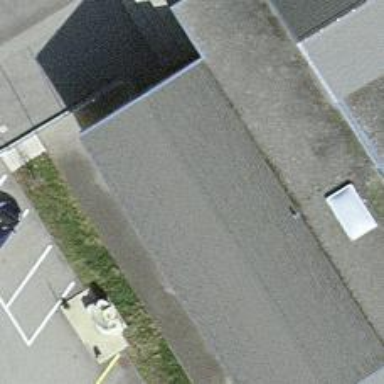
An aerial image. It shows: School.